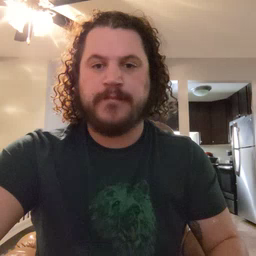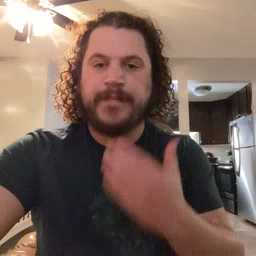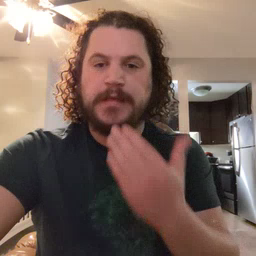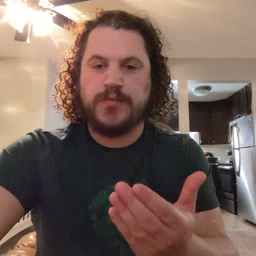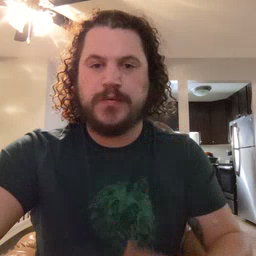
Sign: thankyou